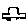
Label: car